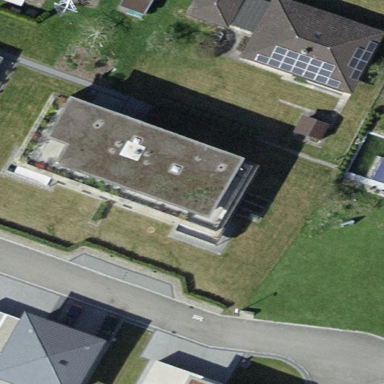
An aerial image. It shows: Flat-roofed apartment building.